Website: lowes
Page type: review-order
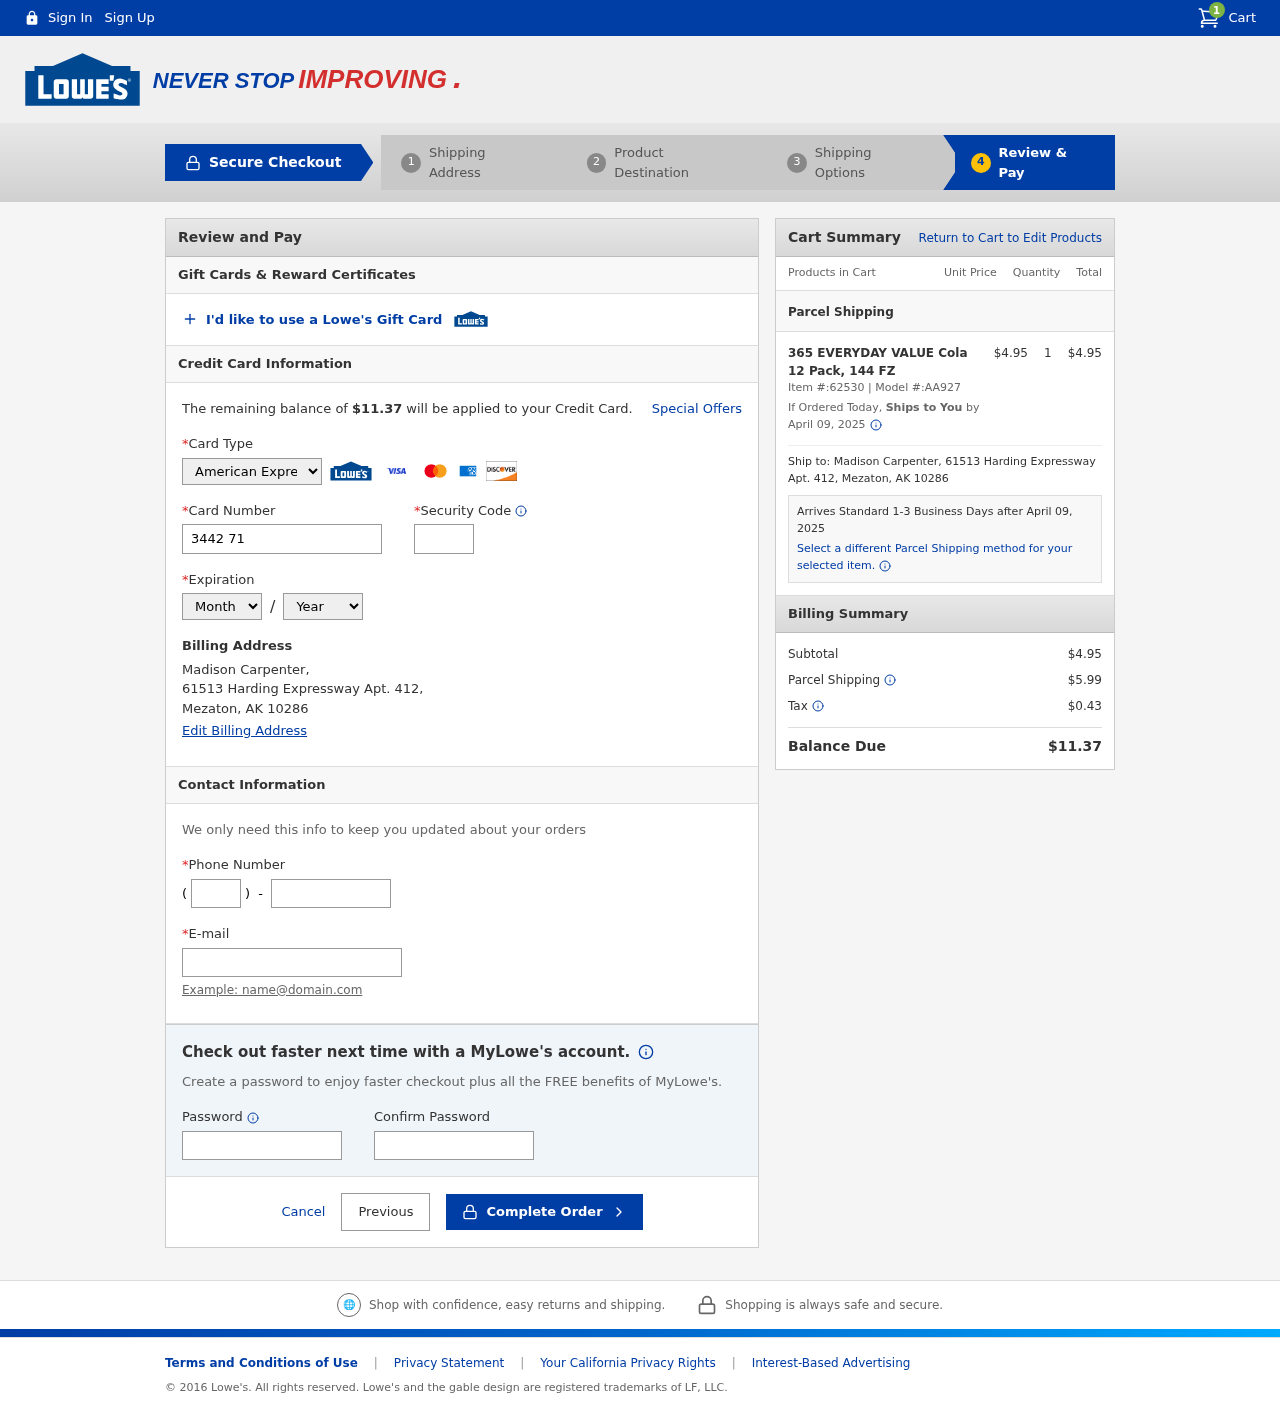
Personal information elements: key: PII_CARD_CVV
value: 3266
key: PII_CARD_EXPIRY_MONTH
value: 04
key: PII_CARD_EXPIRY_YEAR
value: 29
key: PII_CARD_NUMBER
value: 3442 7181 6288 981
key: PII_CARD_TYPE
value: American Express
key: PII_CITY
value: Mezaton
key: PII_EMAIL
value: madisoncarpenter@gmail.com
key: PII_FULLNAME
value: Madison Carpenter,
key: PII_PHONE
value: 6524224130
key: PII_PHONE_AREA
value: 652
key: PII_POSTCODE
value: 10286
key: PII_STATE_ABBR
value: AK
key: PII_STREET
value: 61513 Harding Expressway Apt. 412
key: PII_STREET
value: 61513 Harding Expressway Apt. 412,
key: PII_FULLNAME2
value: Madison Carpenter
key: PII_POSTCODE_FULL
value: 10286
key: PII_CITY_STATE
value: Mezaton, AK
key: PII_CITY_STATE_ZIP
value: Mezaton, AK 10286
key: PII_STATE_ABBR2
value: AK
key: PII_POSTCODE_NUMERIC
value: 10286
Product elements: key: PRODUCT1_NAME
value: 365 EVERYDAY VALUE Cola 12 Pack, 144 FZ
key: PRODUCT1_PRICE
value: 4.95
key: PRODUCT1_QUANTITY
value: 1
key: PRODUCT1_ITEM_NUMBER
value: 62530
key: PRODUCT1_MODEL_NUMBER
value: AA927
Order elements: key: ORDER_NUM_ITEMS
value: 1
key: ORDER_TOTAL
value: $11.37
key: ORDER_SHIPPING_DATE
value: April 09, 2025
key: ORDER_SUBTOTAL
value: $4.95
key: ORDER_SHIPPING_DATE2
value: April 09, 2025
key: ORDER_SUBTOTAL2
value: $4.95
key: ORDER_SHIPPING_COST
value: $5.99
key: ORDER_TAX
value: $0.43